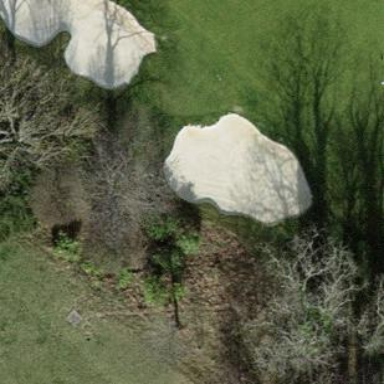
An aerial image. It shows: Golf bunker filled with natural sand.